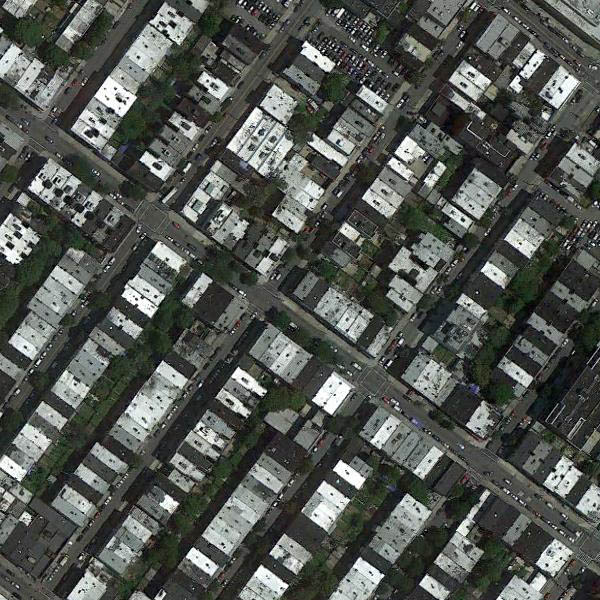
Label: DenseResidential